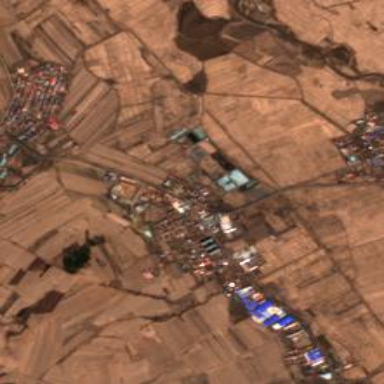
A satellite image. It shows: Ethnic township within town.